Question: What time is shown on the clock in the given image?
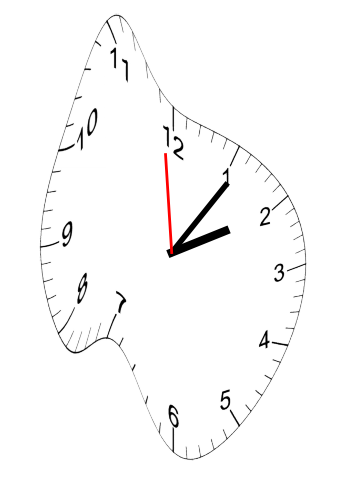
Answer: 02:05:59